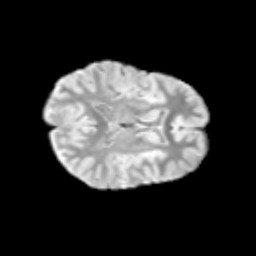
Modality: T2w
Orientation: axial
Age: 12
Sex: female
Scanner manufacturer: siemens
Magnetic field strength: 3 T
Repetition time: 3.8 s
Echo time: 0.07 s